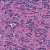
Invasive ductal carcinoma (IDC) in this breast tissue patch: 1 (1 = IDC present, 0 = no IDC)